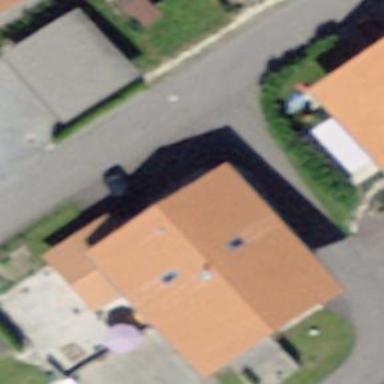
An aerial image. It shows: Residential building.